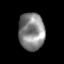
Tissue: lung
Cell type: Epithelial cells
Senescence score: 0.2292
Nuclear area (px): 949
Mean DAPI intensity: 134.154